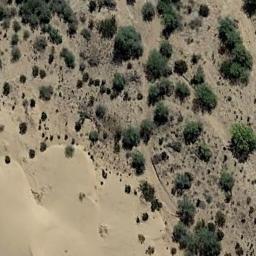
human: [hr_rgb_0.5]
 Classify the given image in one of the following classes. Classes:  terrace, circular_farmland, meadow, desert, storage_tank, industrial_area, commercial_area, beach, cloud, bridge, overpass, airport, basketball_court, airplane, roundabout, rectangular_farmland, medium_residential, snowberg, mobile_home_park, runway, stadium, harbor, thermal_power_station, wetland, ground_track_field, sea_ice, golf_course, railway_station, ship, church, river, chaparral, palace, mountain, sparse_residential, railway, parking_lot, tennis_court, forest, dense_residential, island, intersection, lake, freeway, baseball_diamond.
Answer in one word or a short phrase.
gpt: chaparral